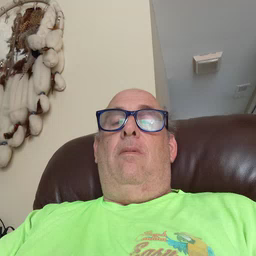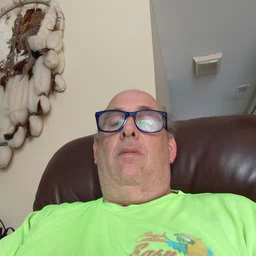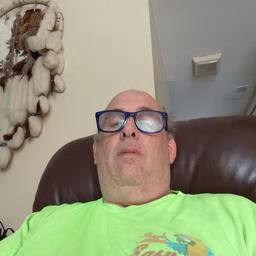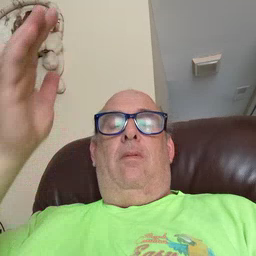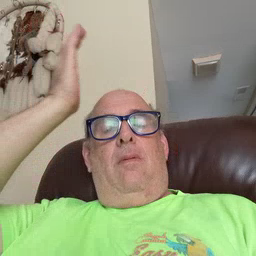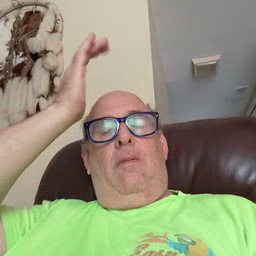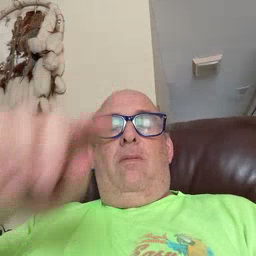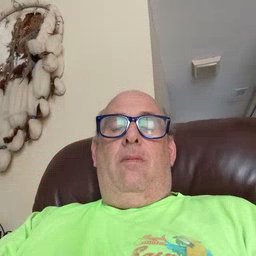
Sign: garbage